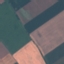
Land use / land cover class: AnnualCrop